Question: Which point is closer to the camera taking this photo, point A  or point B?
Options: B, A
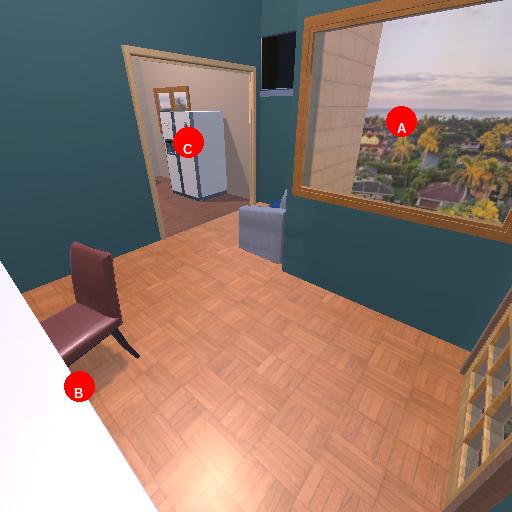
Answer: B